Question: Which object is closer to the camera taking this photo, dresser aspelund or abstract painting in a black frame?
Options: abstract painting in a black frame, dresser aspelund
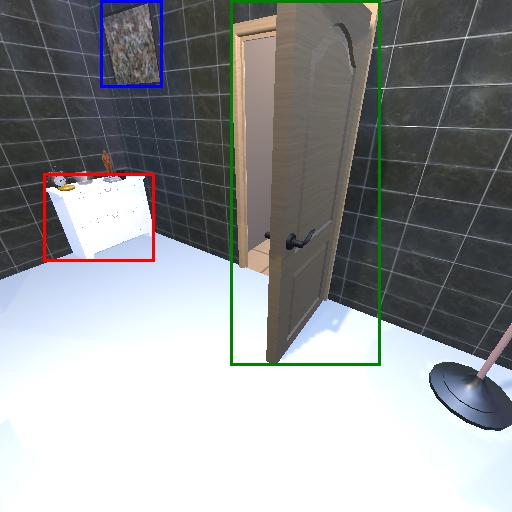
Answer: abstract painting in a black frame